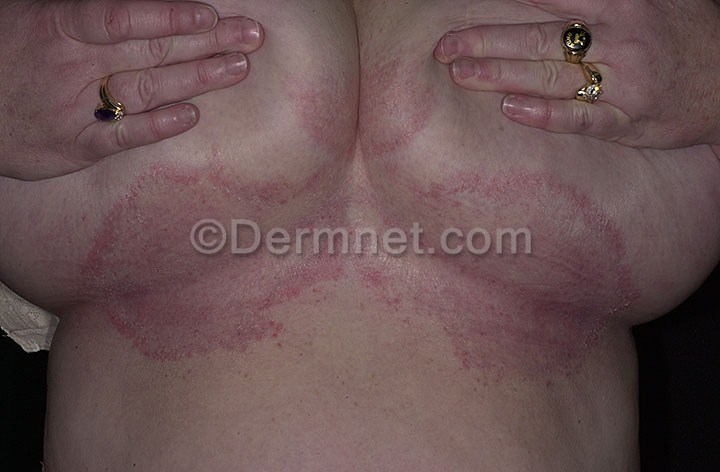
Disease: Tinea Ringworm Candidiasis and other Fungal Infections